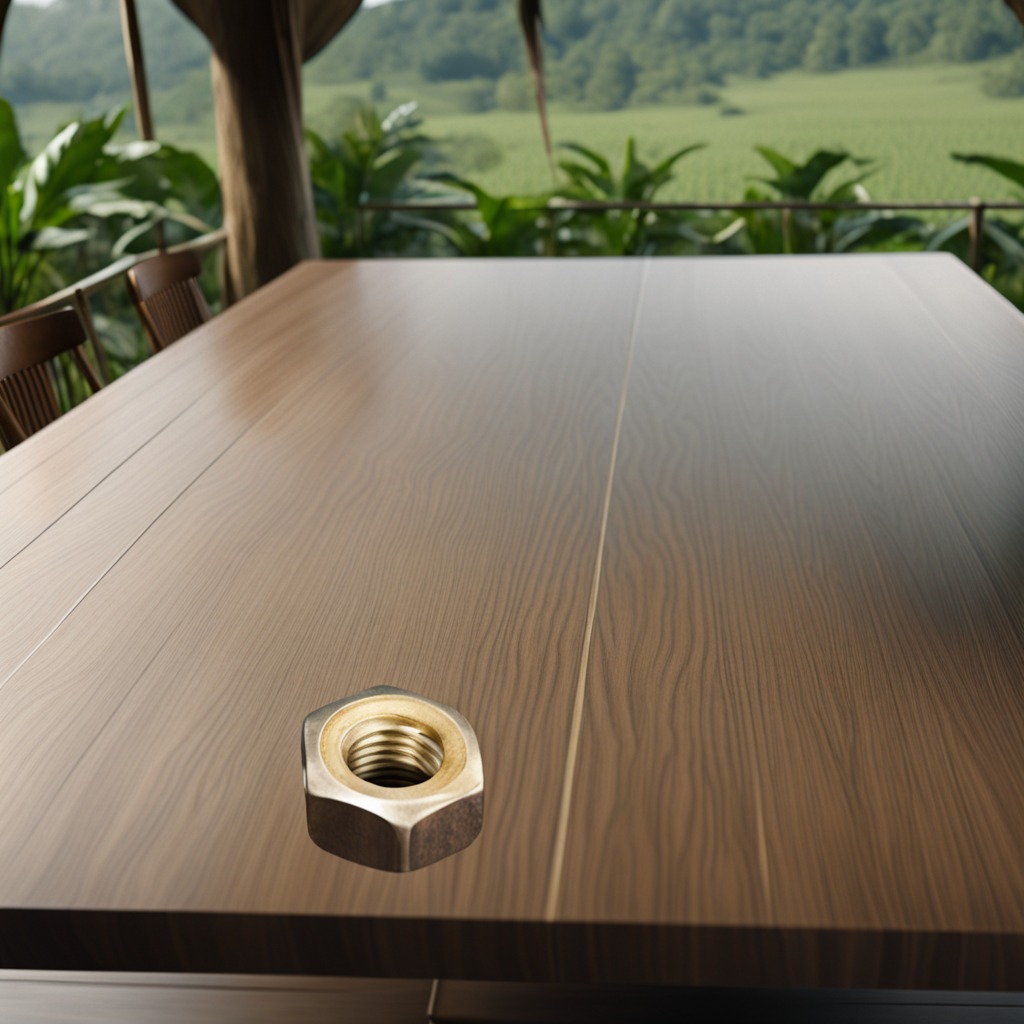
A metal nut is lying on a wooden table.